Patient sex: M
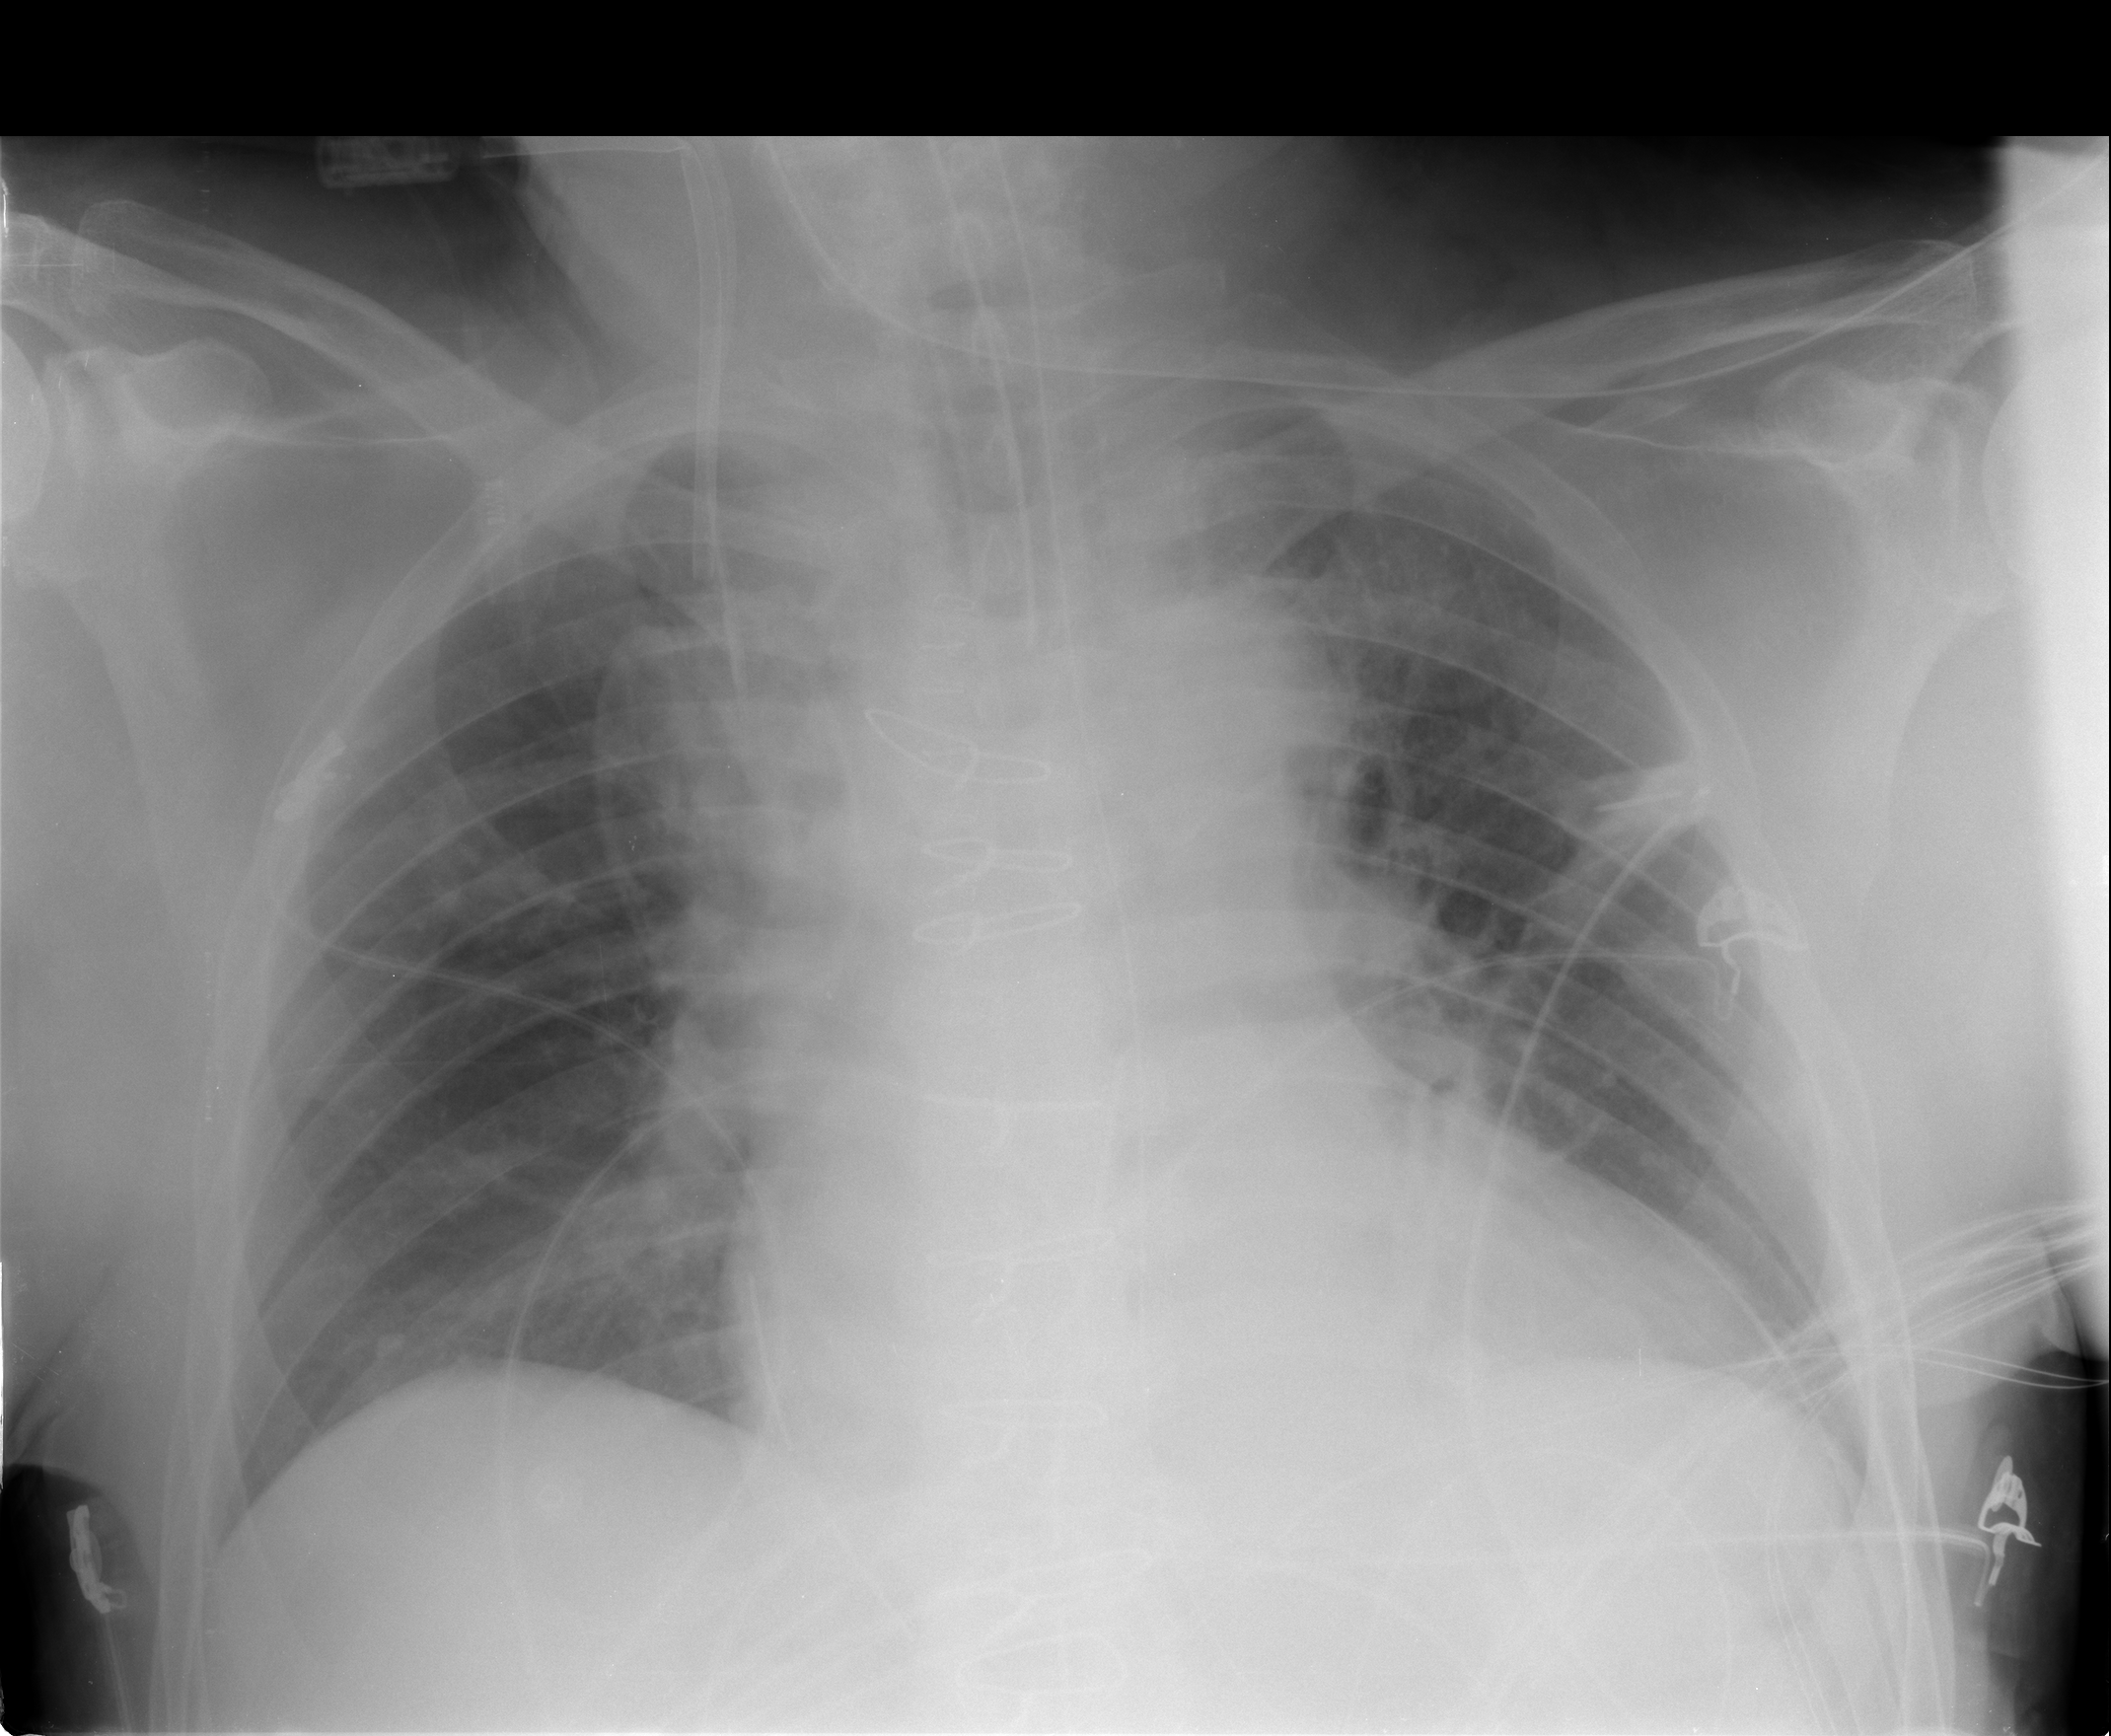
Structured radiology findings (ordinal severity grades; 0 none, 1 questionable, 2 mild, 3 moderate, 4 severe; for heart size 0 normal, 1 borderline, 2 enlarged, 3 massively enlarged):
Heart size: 2
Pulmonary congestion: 2
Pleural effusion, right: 0
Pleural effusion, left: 0
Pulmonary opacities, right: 0
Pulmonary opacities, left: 1
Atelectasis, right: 0
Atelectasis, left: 0